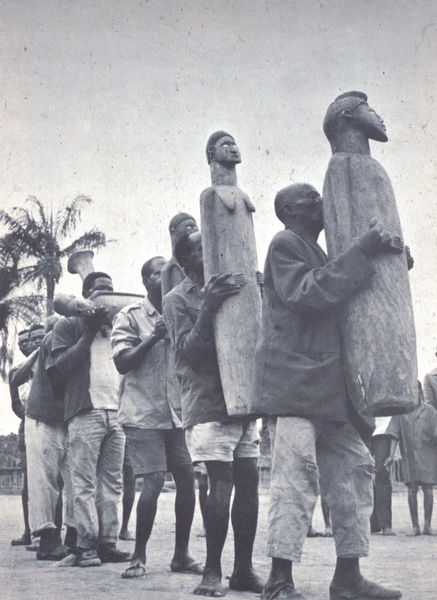
Titel: Orchester mit antropomorphen Trompeten in Rundaufstellung
Künstler: Bembé (afrikanischer Stamm)
Standort: Mouyoundzi (Rep. Kongo)
Institution: unbekannt
Schlagwörter: gruppe, weiß, frauen, menschen, grau, holz, männer, schwarz, halten, tragen, hände, erde, musiker, kreis, skulptur, statue, beine, schuhe, hosen, gewicht, afrika, platz, füsse, figuren, palme, plastik, foto, fotografie, barfuss, neger, schwarze, reihe, skulpturen, plastiken, statuen, afrikaner, götter, palmen, prozession, umzug, heilige, ritual, schnitzereien, göttinnen, ahnen, brauchtum, blasinstrumente, shorts, götzen, hausgeist, hausgeister, trance, vorfahren